Question: My problem is that the inintialization of the red line is rotated by an angle equal to the yellow line ...
'''
var x = W / 2;
var y = H / 2;
var lineLength = 900;
ctx.save();
ctx.translate(x, y);
ctx.rotate(((0.003 * (mouse.x - p.w))/2)) ; // how to increment the angle ??
ctx.moveTo(-lineLength / 2,0, 0);
ctx.lineTo(lineLength / 2.0, 0);
ctx.stroke();
ctx.restore();
'''
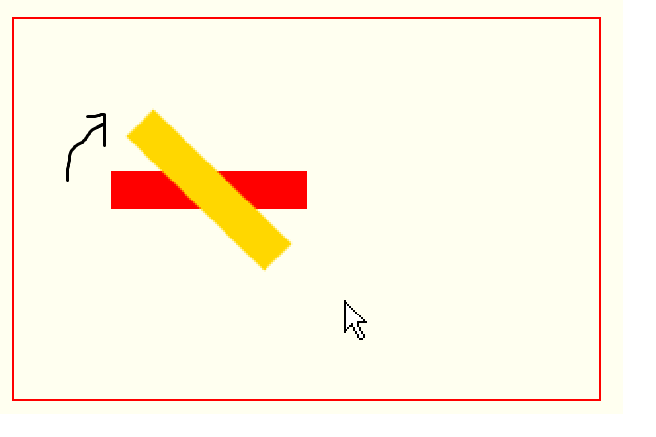
Answer: A glitch in your code: Be sure you start each path drawing operation with context.beginPath();
Here's how to rotate a line around its midpoint:
'''
function draw(angle){
ctx.clearRect(0,0,cw,ch);
ctx.save();
// draw rotated line
ctx.translate(cx,cy);
ctx.rotate(angle) ;
ctx.beginPath();
ctx.moveTo(-lineLength/2,0)
ctx.lineTo(lineLength/2,0);
ctx.strokeStyle='orange';
ctx.stroke();
ctx.restore();
}
'''
Example code and a Demo: <URL>
'''
<!doctype html>
<html>
<head>
<link rel="stylesheet" type="text/css" media="all" href="css/reset.css" /> <!-- reset css -->
<script type="text/javascript" src="http://code.jquery.com/jquery.min.js"></script>
<style>
body{ background-color: ivory; }
#canvas{border:1px solid red;}
</style>
<script>
$(function(){
var canvas=document.getElementById("canvas");
var ctx=canvas.getContext("2d");
var cw=canvas.width;
var ch=canvas.height;
var $canvas=$("#canvas");
var canvasOffset=$canvas.offset();
var offsetX=canvasOffset.left;
var offsetY=canvasOffset.top;
ctx.lineWidth=10;
var cx=canvas.width/2;
var cy=canvas.height/2;
var lineLength = 90;
$("#canvas").mousemove(function(e){handleMouseMove(e);});
function draw(angle){
ctx.clearRect(0,0,cw,ch);
ctx.save();
// draw unrotated line
ctx.beginPath();
ctx.moveTo(cx-lineLength/2,cy)
ctx.lineTo(cx+lineLength/2,cy);
ctx.strokeStyle='red';
ctx.stroke();
// draw rotated line
ctx.translate(cx,cy);
ctx.rotate(angle) ;
ctx.beginPath();
ctx.moveTo(-lineLength/2,0)
ctx.lineTo(lineLength/2,0);
ctx.strokeStyle='orange';
ctx.stroke();
ctx.restore();
}
function handleMouseMove(e){
e.preventDefault();
e.stopPropagation();
mouseX=parseInt(e.clientX-offsetX);
mouseY=parseInt(e.clientY-offsetY);
// Put your mousemove stuff here
var dx=mouseX-cx;
var dy=mouseY-cy;
var radianAngle=Math.atan2(dy,dx);
draw(radianAngle);
}
}); // end $(function(){});
</script>
</head>
<body>
<canvas id="canvas" width=300 height=300></canvas>
</body>
</html>
'''